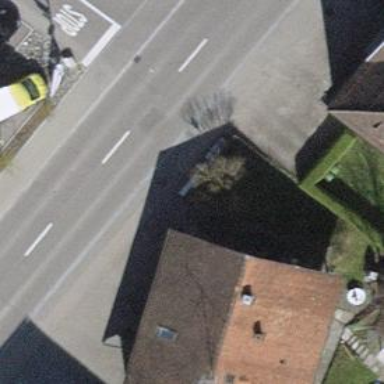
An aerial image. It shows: Bus stop with platform for public transport.